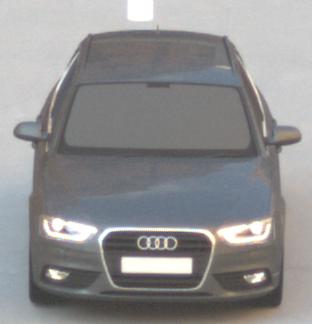
Make: Audi
Model: A4 Avant 1.8 TFSI
Detailed model: A4 (B8) Avant
Model produced from: 2012/02
Model produced until: 2015/04
Doors: 5
Color: gray
Road condition: dry road
Daytime: morning or afternoon
Contrast: low contrast